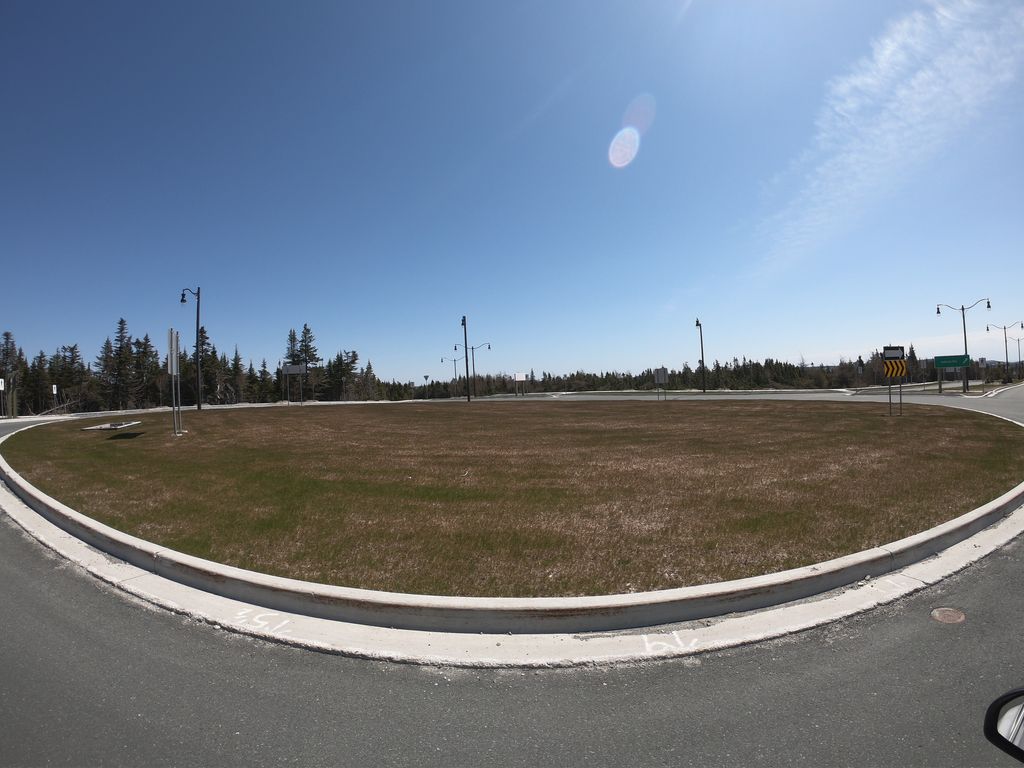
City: st_johns